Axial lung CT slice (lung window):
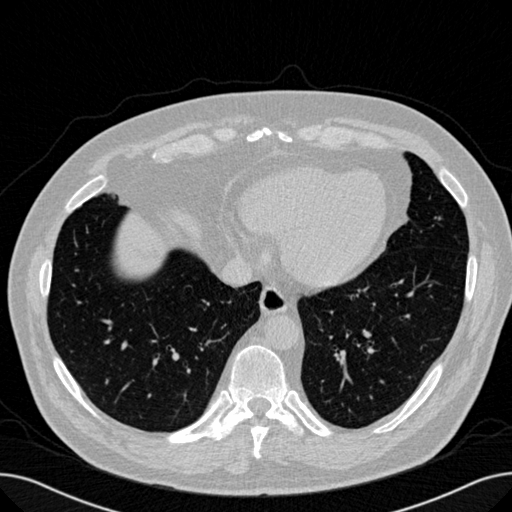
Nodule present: no